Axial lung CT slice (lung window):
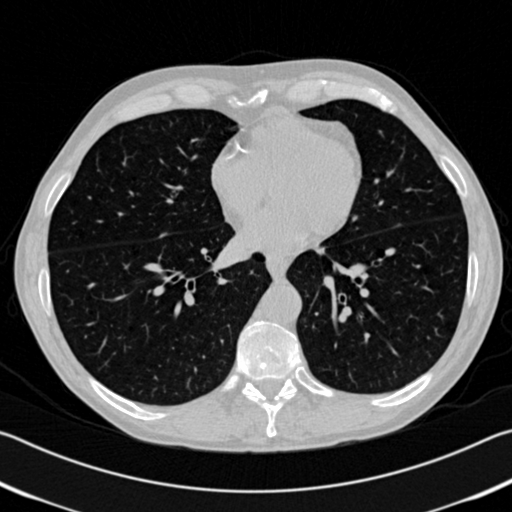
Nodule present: no